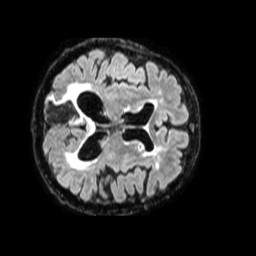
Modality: FLAIR
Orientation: axial
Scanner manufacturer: philips
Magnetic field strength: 1.5 T
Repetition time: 4.8 s
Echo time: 0.3871 s